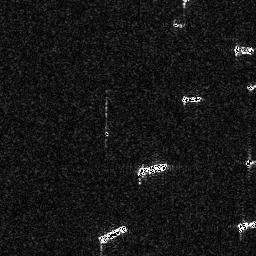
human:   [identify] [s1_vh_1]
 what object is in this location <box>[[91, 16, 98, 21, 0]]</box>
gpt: <ref>1 small ship at the top right</ref>